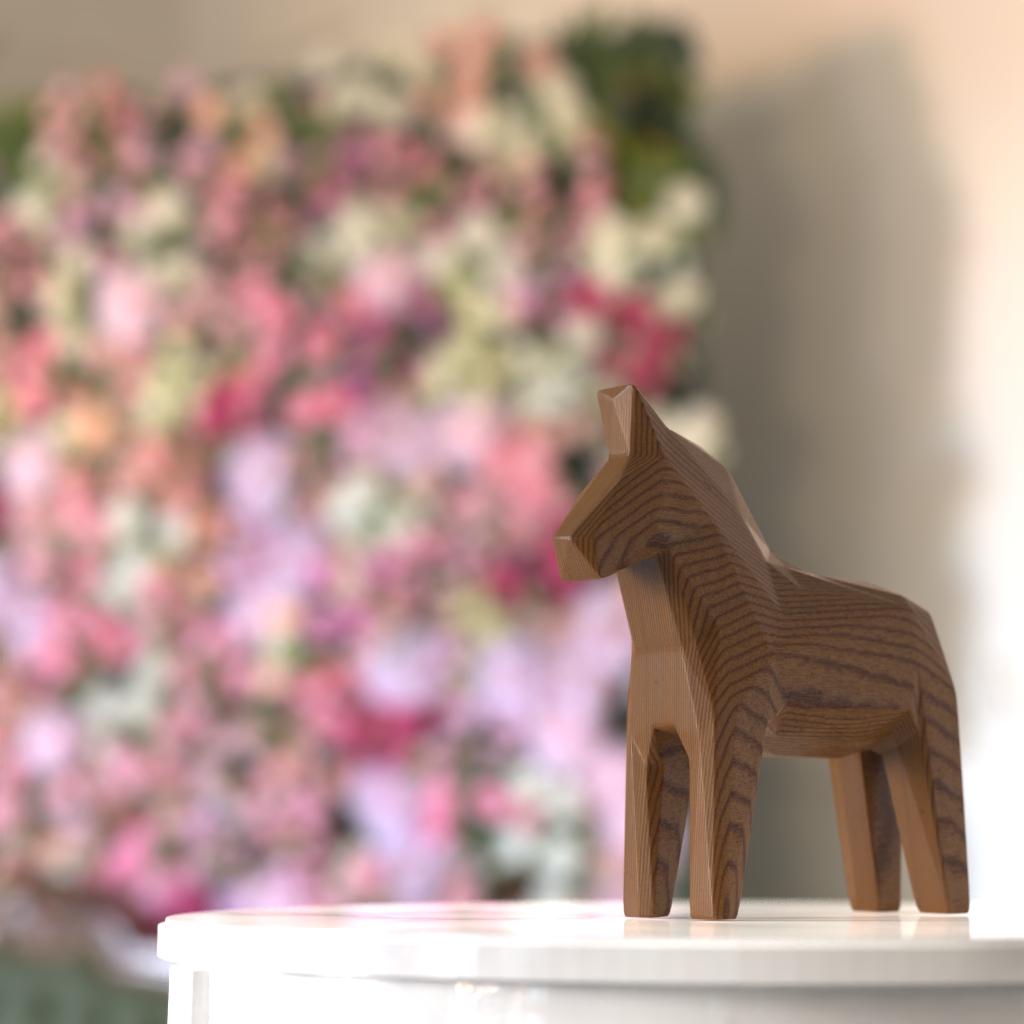
A high quality rendering of a dalahest_oak dalecarlian horse figurine made of varnished dark oak standing on a white marble sidetable in an a photo studio hall in london with natural soft warm daylight from windows,medium shot fromlow angle left front side , 100 mm, f 4